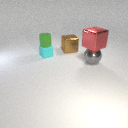
large gray metal sphere below large red metal cube